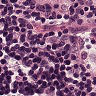
Metastatic tissue present: no